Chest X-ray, AP view. Patient: 73 years old, sex M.
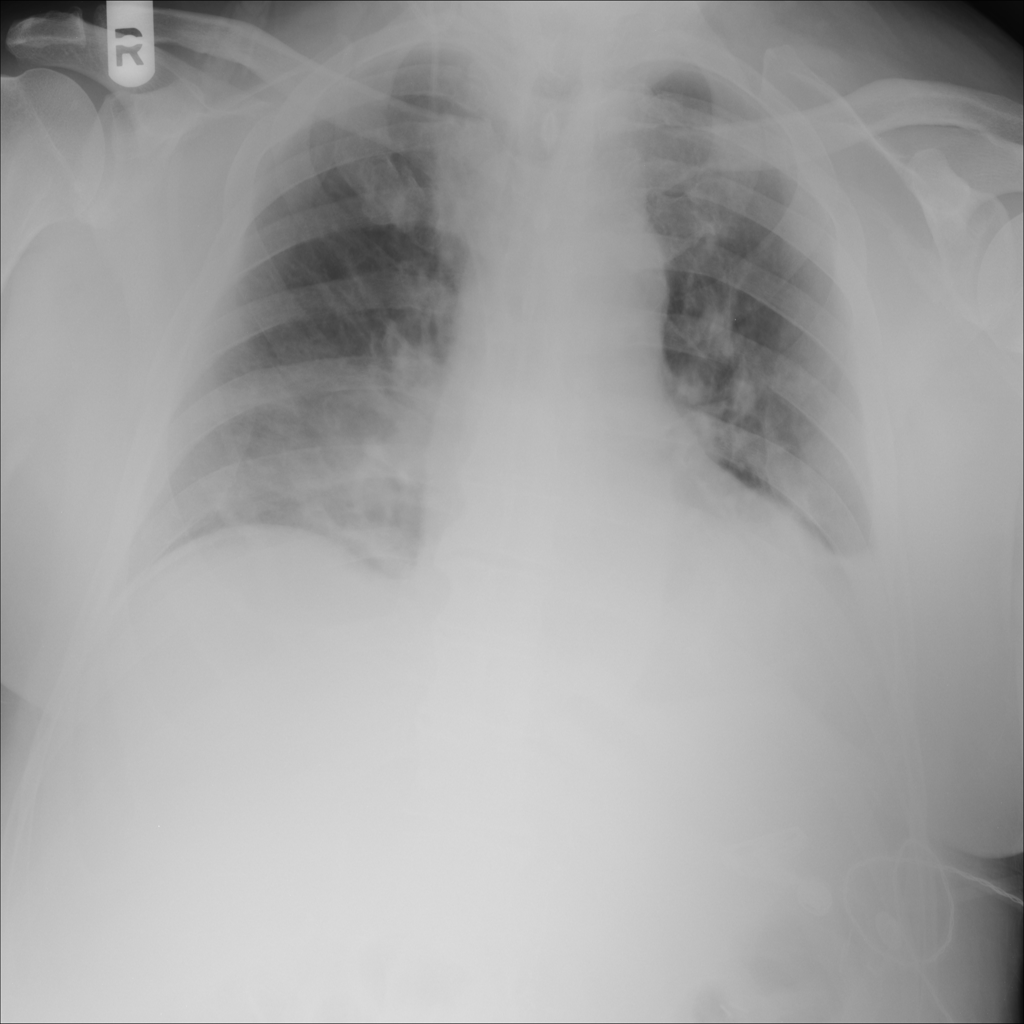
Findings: No Finding